【题型】解答题　【知识点】平面几何　【难度】medium
如图，在梯形$ABCD$中，$AD \parallel BC$，$AB = CD$，$AD = 3$，$BC = 9$，$\tan C = \frac{4}{3}$，点$E$为射线$CD$上任意一点，过点$A$作$AF \parallel BE$，与射线$CD$相交于点$F$。连接$BF$，与直线$AD$相交于点$G$，设$CE = x$，$\frac{AG}{DG} = y$。

（1）求梯形$ABCD$的面积；

（2）当点$G$在线段$AD$上时，求$y$关于$x$的函数解析式，并写出函数的定义域；

（3）若$\frac{S_{\text{四边形}ABEF}}{S_{\text{四边形}ABCD}} = \frac{2}{3}$，求线段$CE$的长。
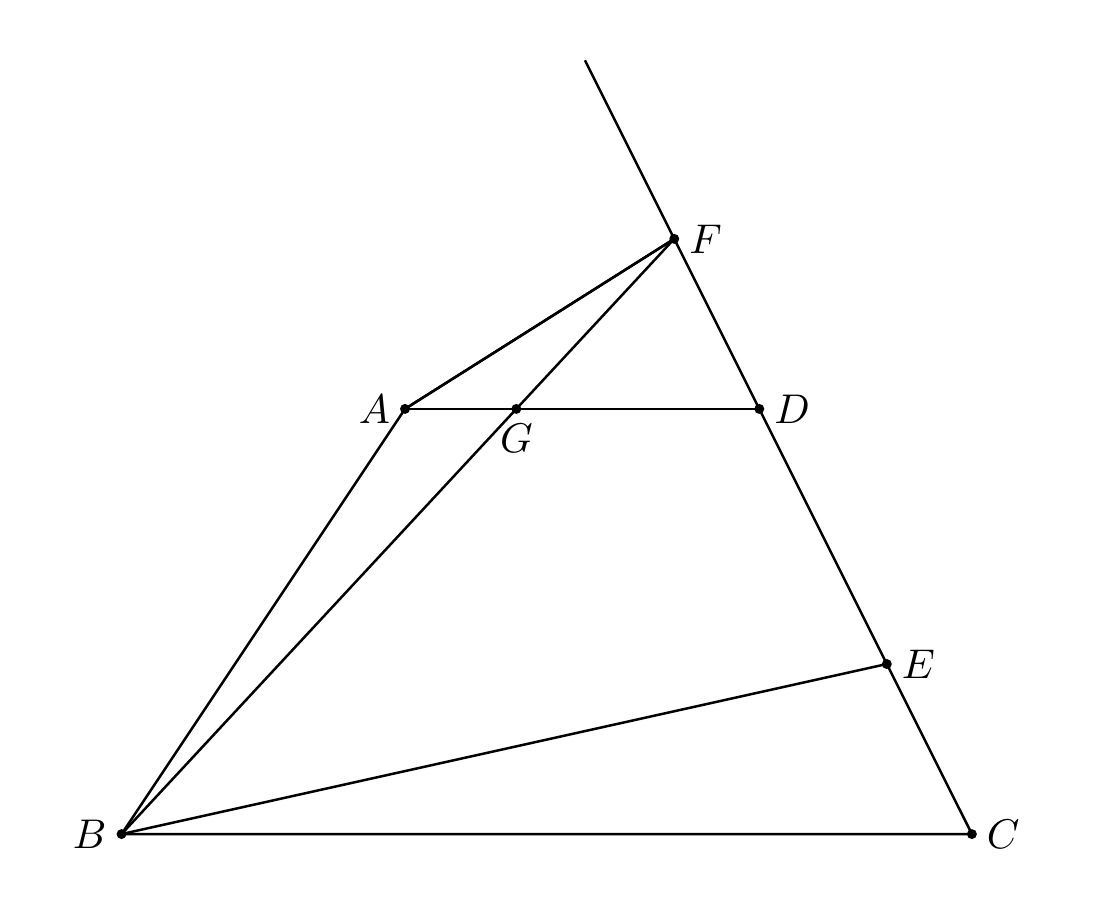
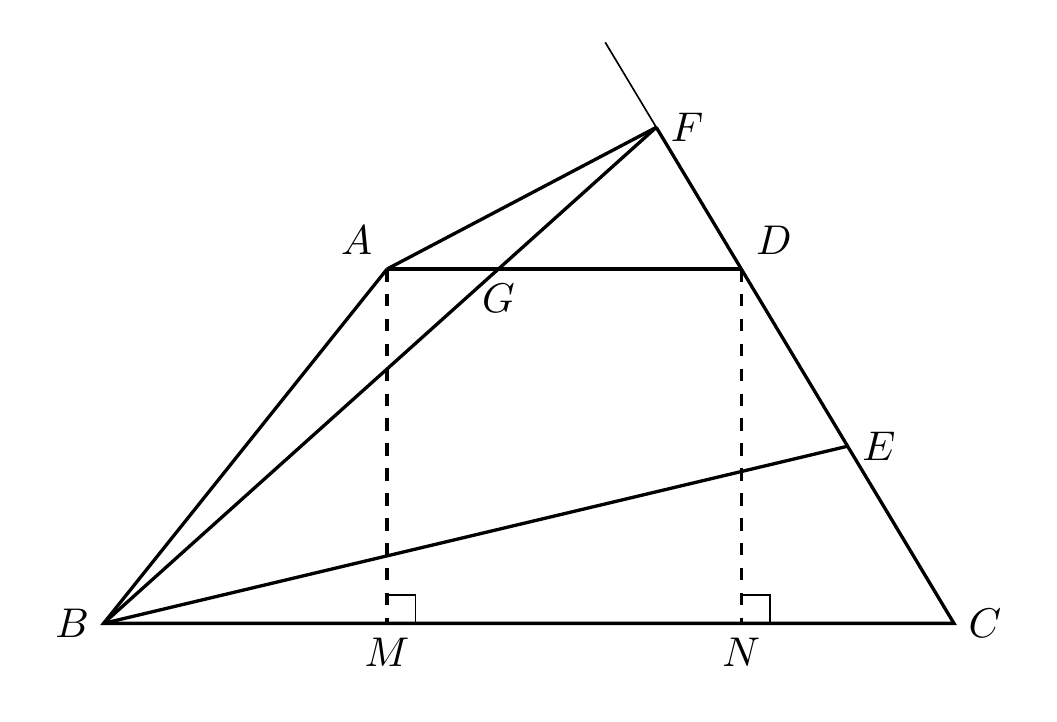
【解答】

【答案】(1)$24$；
(2)$y = \frac{15 - 2x}{3x}$，定义域：$0 < x < \frac{15}{2}$；
(3)$EC = \frac{25}{2}$。

【解析】（1）过点$A$、$D$作$AM \perp BC$，$DN \perp BC$

$\because$ 梯形$ABCD$中，$AD \parallel BC$，$AB = CD$，$AD = 3$，$BC = 9$
$\therefore BM = NC = (9 - 3) \div 2 = 3$，$\angle B = \angle C$，

$\because \tan\angle ABC = \tan C = \frac{4}{3}$，
$\therefore \tan ABC = \frac{AM}{BM} = \frac{4}{3}$，
$\therefore AM = 4$，
$\therefore$ 梯形面积$= \frac{3 + 9}{2} \times 4 = 24$；

（2）由$\frac{AG}{DG} = y$得$AG = y \cdot DG$，$DG + y \cdot DG = 3$，$DG = \frac{3}{1 + y}$

$\because \angle AFD = \angle BEC$，$\angle ADF = \angle C$
$\therefore \triangle ADF \backsim \triangle BCE$

$\therefore \frac{AD}{BC} = \frac{FD}{CE} = \frac{1}{3}$
$\because AD \parallel BC$
$\therefore \frac{GD}{BC} = \frac{FD}{FC}$

设$CE = x$，$FD = \frac{1}{3}x$

则$\frac{\frac{3}{1 + y}}{9} = \frac{\frac{1}{3}x}{\frac{1}{3}x + 5}$

解得$y = \frac{15 - 2x}{3x}$

$\because 15 - 2x > 0$，
$\therefore x < \frac{15}{2}$

$\therefore$ 定义域：$0 < x < \frac{15}{2}$

（3）由$\frac{S_{\text{四边形}ABEF}}{S_{\text{四边形}ABCD}} = \frac{2}{3}$，$S_{\text{梯形}} = 24$得$S_{\text{四边形}ABEF} = 16$

过点$E$作$EH \perp BC$，设$\triangle ADF$面积为$S$，
$\because AF \parallel BE$，$AD \parallel BC$，
$\therefore \angle AFD = \angle BEC$，$\angle ADF = \angle C$，
$\therefore \triangle ADF \backsim \triangle BCE$，
$\therefore \frac{S_{\triangle ADF}}{S_{\triangle BCE}} = \left(\frac{AD}{BC}\right)^2 = \frac{1}{9}$
$\therefore S_{\triangle BCE} = 9S$，

（$^{\textcircled{1}}$）若点$G$在边$AD$上，

$\therefore S_{\text{四边形}ABEF} - S_{\text{梯形}} = 8S = 8$，
$\therefore S = 1$，$S_{\triangle BCE} = 9$，
$\because \frac{1}{2}BC \cdot EH = 9$，
$\therefore \frac{1}{2} \times 9 \cdot EH = 9$，
$\therefore EH = 2$，
$\because \tan C = \frac{EH}{CH} = \frac{4}{3}$，
$\therefore CH = \frac{3}{2}$，
$\therefore EC = \sqrt{2^2 + \left(\frac{3}{2}\right)^2} = \frac{5}{2}$；

（$^{\textcircled{2}}$）若点$G$在边$AD$延长线上，

$\therefore S_{\text{四边形}ABEF} + S_{\text{梯形}} + S_{\triangle AFD} = 9S$，
$\therefore S_{\text{四边形}ABEF} + S_{\text{梯形}} = 8S = 24 + 16 = 40$，
$\therefore S = 5$，
$S_{\triangle BCE} = 45 = \frac{1}{2} \times 9 \cdot EH$，

$\therefore EH = 10$，
$\because \tan C = \frac{EH}{CH} = \frac{4}{3}$，
$\therefore CH = \frac{15}{2}$，
$\therefore EC = \sqrt{10^2 + \left(\frac{15}{2}\right)^2} = \frac{25}{2}$。

综上可知，线段$CE$的长为$\frac{5}{2}$或$\frac{25}{2}$。
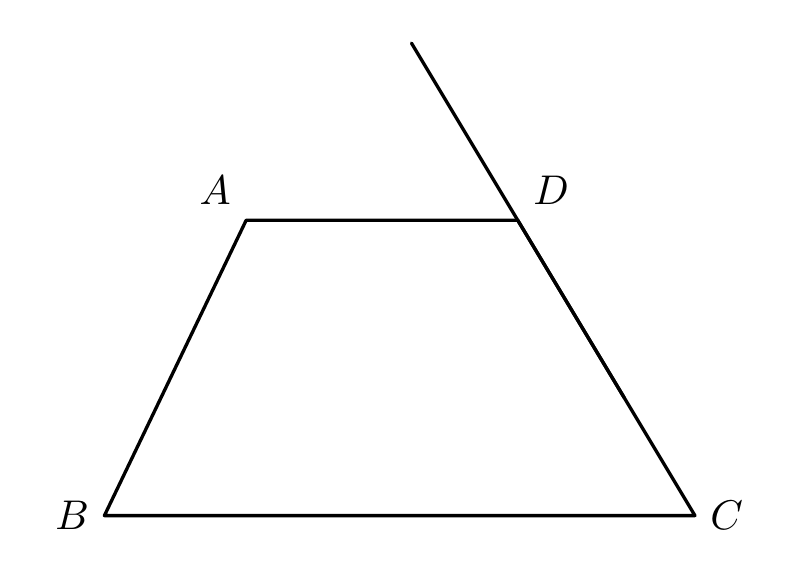
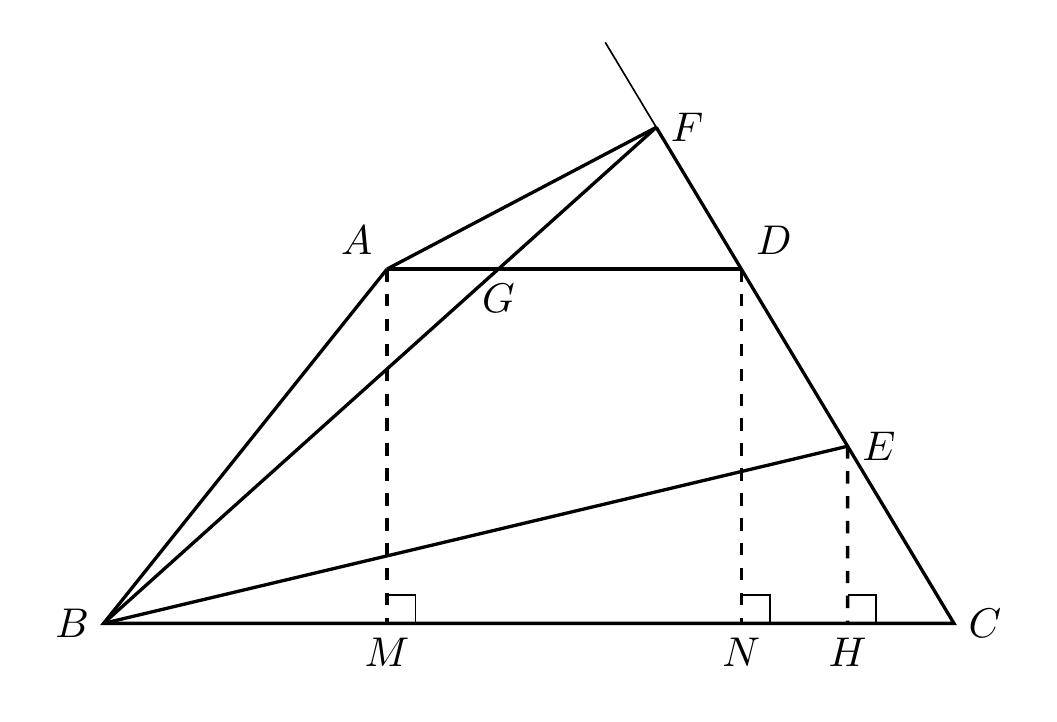
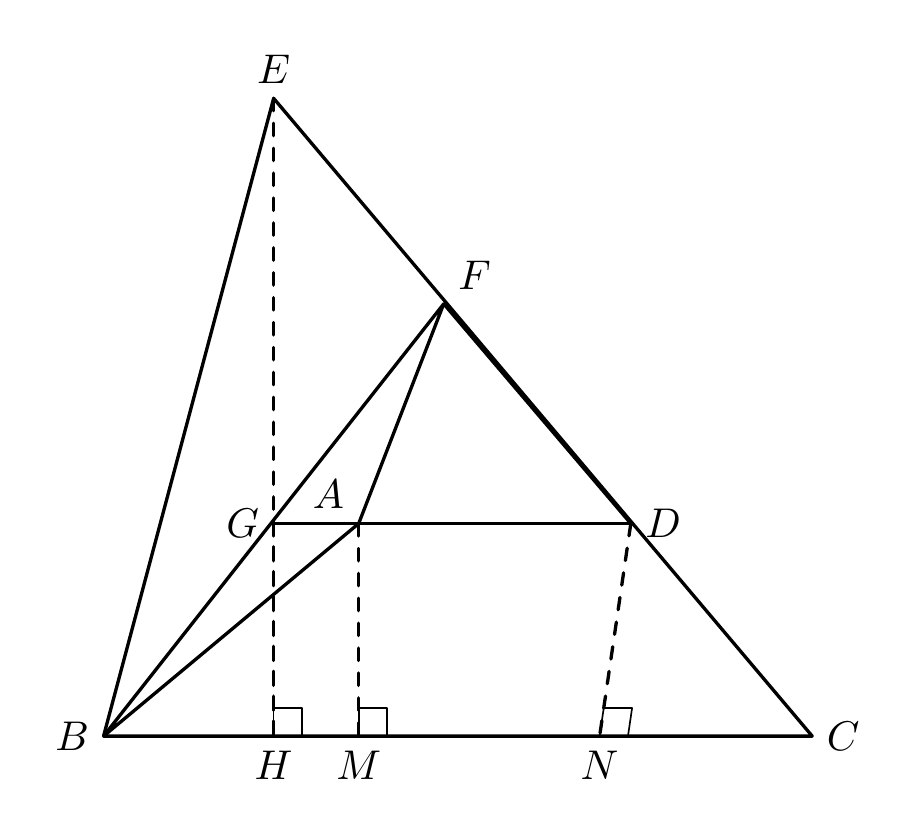